Interaction volume radius: 10 \u00c5
Interaction volume height: 10 \u00c5
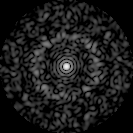
Disorder parameter: 0.8394